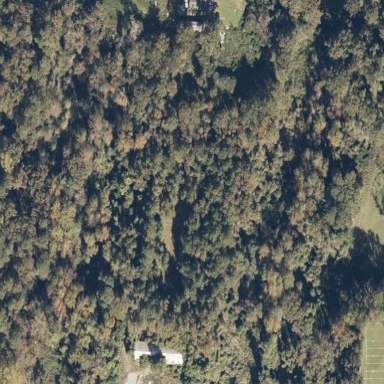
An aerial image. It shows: Beautiful woodland area.